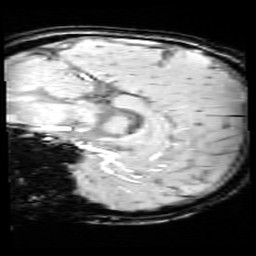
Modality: SWI
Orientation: sagittal
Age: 9
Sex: male
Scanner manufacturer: siemens
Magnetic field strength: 3 T
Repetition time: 0.027 s
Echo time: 0.02 s